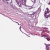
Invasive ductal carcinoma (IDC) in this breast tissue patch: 1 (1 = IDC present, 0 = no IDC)